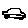
Label: car